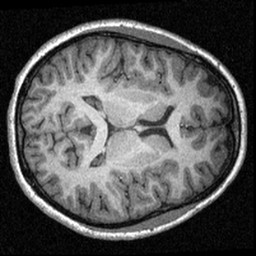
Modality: T1w
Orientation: axial
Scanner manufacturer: siemens
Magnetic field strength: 3 T
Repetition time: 1.57 s
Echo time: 0.00304 s